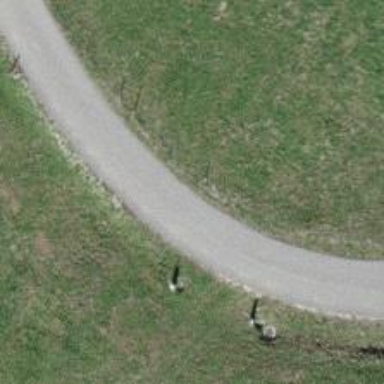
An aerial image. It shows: Unclassified road with grade1 tracktype. It is used for agricultural purposes.